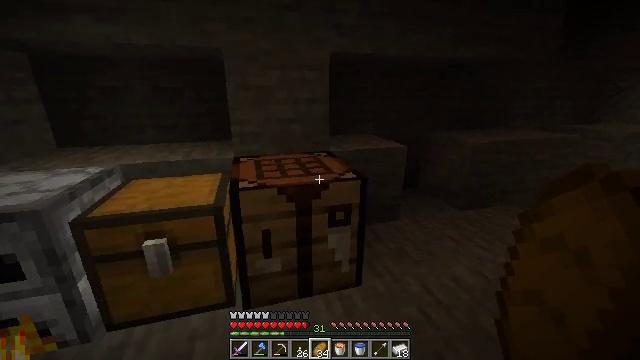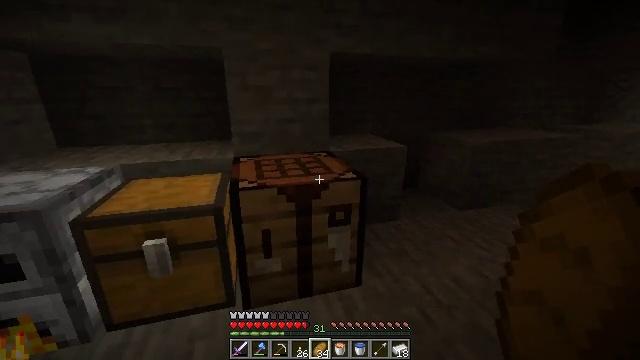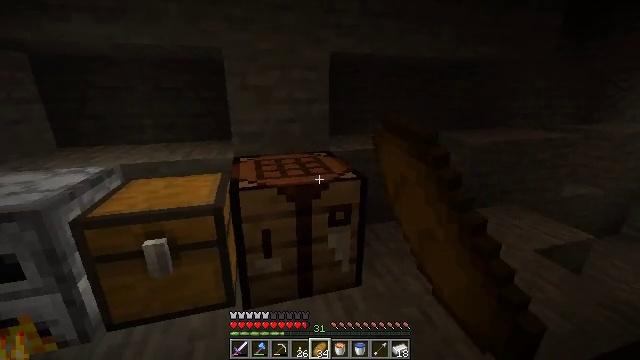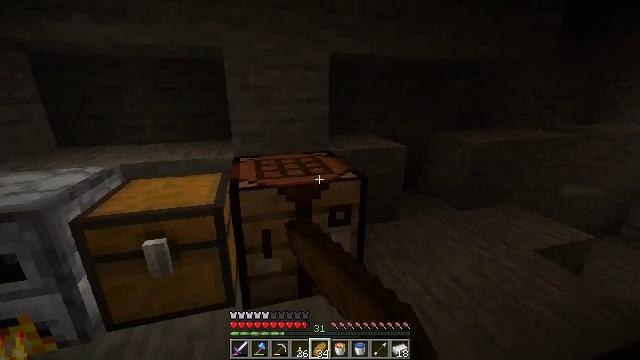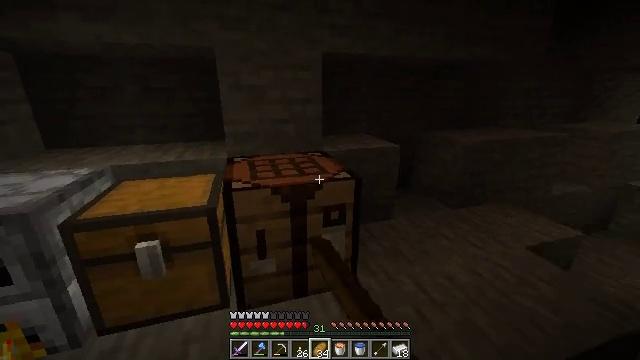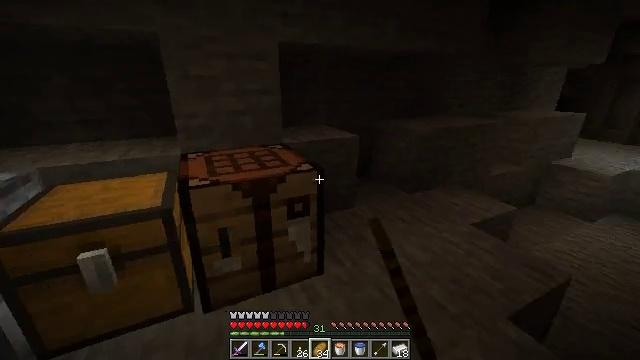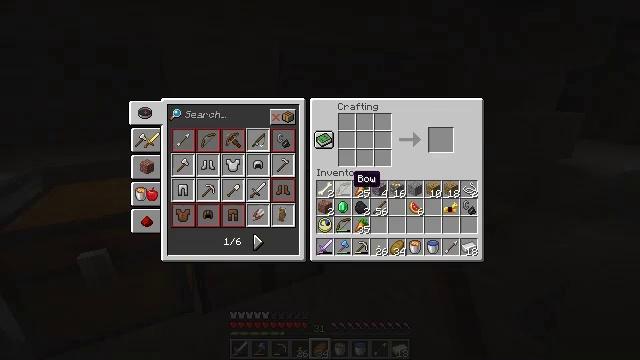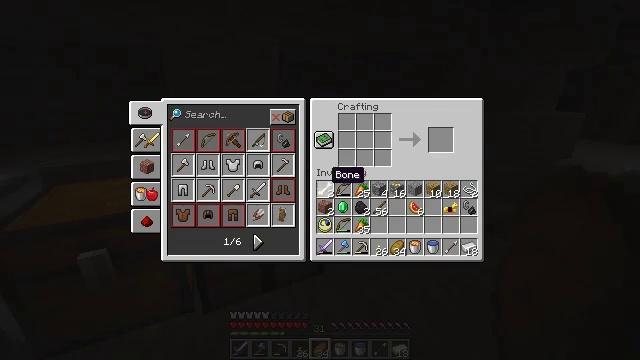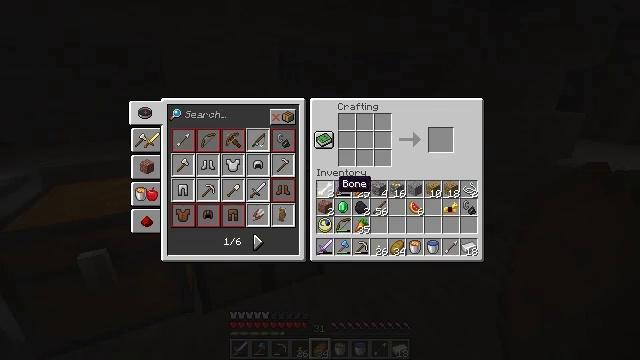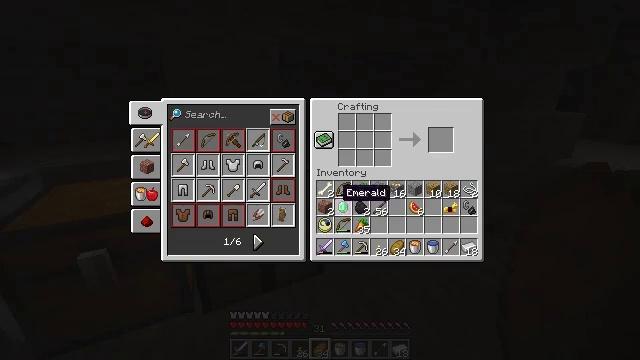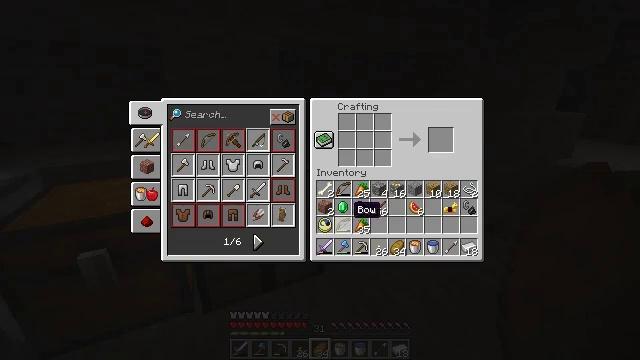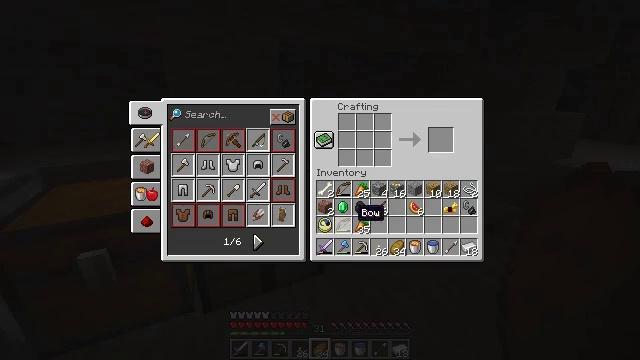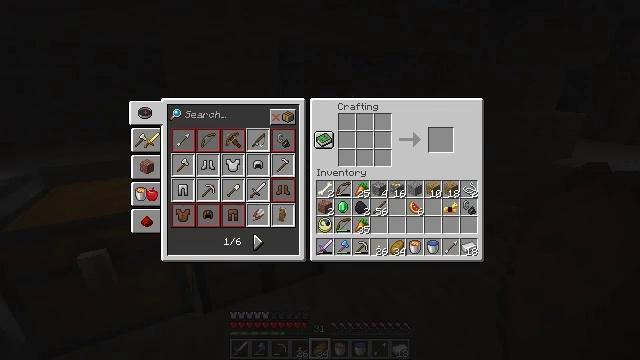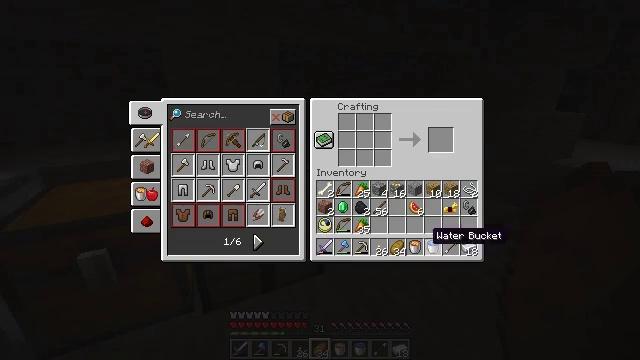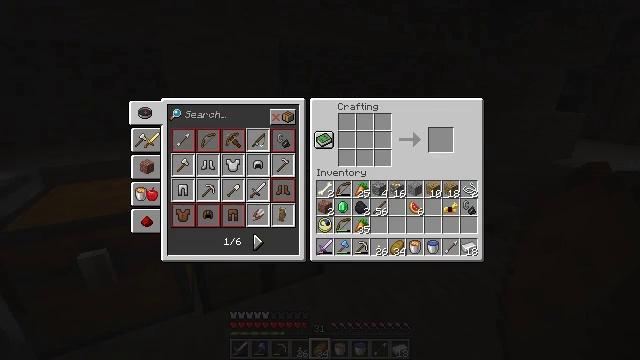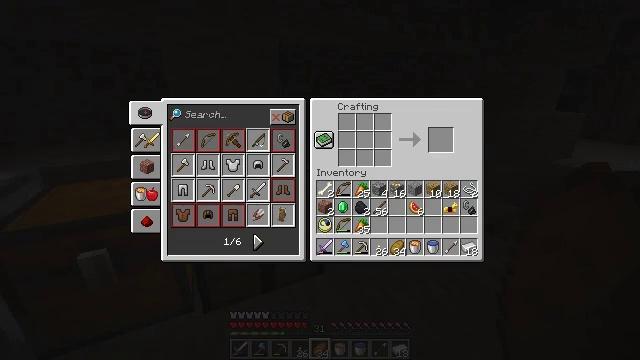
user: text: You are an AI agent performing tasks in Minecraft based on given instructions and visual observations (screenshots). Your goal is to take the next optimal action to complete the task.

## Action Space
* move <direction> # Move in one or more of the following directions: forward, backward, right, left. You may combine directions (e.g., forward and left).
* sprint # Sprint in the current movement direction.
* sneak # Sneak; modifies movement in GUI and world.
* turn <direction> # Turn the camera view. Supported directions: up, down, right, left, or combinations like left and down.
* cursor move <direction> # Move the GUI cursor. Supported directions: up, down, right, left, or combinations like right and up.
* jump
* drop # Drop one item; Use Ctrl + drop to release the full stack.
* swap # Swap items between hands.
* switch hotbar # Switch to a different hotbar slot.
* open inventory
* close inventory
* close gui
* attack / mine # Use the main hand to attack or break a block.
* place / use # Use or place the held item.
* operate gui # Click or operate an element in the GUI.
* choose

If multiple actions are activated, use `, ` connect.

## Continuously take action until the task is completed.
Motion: motion action
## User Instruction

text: Use the crafting table to create an iron block from ingots.
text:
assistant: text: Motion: use / place
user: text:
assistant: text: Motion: use / place
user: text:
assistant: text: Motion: use / place
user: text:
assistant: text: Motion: turn right
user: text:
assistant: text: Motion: turn right and down
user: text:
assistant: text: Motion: cursor move right and down
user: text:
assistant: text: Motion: cursor move left
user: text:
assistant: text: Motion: cursor move right and down
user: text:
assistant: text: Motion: cursor move down
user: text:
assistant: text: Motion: cursor move right and down
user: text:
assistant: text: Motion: no_op
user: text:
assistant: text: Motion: cursor move right and down
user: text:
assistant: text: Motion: cursor move right and down
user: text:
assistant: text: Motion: cursor move right and down
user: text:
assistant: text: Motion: cursor move right
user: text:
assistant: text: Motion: cursor move left
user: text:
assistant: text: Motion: no_op
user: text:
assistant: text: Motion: no_op
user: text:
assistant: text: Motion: cursor move left
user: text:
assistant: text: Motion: no_op
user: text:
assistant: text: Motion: no_op
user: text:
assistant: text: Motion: no_op
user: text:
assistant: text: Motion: no_op
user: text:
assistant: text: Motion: no_op
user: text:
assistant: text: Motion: operate gui
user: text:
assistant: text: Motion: operate gui
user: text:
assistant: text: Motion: operate gui
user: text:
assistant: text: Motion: cursor move left and up
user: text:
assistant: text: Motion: cursor move left and up
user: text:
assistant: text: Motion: cursor move left and up